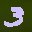
Label: 3